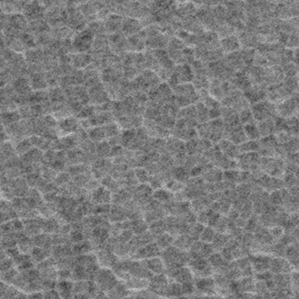
Label: frost